Question: I have say 3+ tables each containing 10+ million rows and each having the same structure as below:
'''
Table1: ColName | Type
--------------
cDT | DateTime2(7)
cID | int
c3 | ...
... | ...
'''
There is a clustered index on (cDT,cID) such that each individual table is already sorted physically by cDT. cID is used because often I only want rows which contain certain cID.
From these tables I want to create a 'stream' for my application ordered by time (i.e. cDT). This is currently done by the following:
'''
SELECT t.cDT AS cDT, t.cID AS cID, t.c3 AS c3, t.cTAB as cTab
FROM
(
SELECT cDT AS cDT, cID AS cID, c3 AS c3, 'tab1' as cTAB FROM TABLE1
UNION ALL
SELECT cDT AS cDT, cID AS cID, c3 AS c3, 'tab2' as cTAB FROM TABLE2
UNION ALL
SELECT cDT AS cDT, cID AS cID, c3 AS c3, 'tab3' as cTAB FROM TABLE3
)
WHERE t.cID IN (SELECT ID FROM TABLEIDs)
ORDER BY t.cDT
'''
Seeing that my tables are already correctly sorted with a clustered index I am trying to find ways of improving the performance of this query. I tried using views but that didn't work (couldn't created an index on the view). I also tried having a separate unique cDT only column and using joins but that was messy (maybe someone can offer a decent solution using joins?).
The obvious answer is just to put everything into one table. I don't mind doing this on the fly but I don't want do this statically.
Any thoughts of how to optimise a union all query where the incoming tables are all sorted individually and you want a global sorting?
Thanks in Advance.
P.S. optimizing the where statement isn't critical so any solutions ignoring my where statement will still be very much appreciated.
Query Plan:

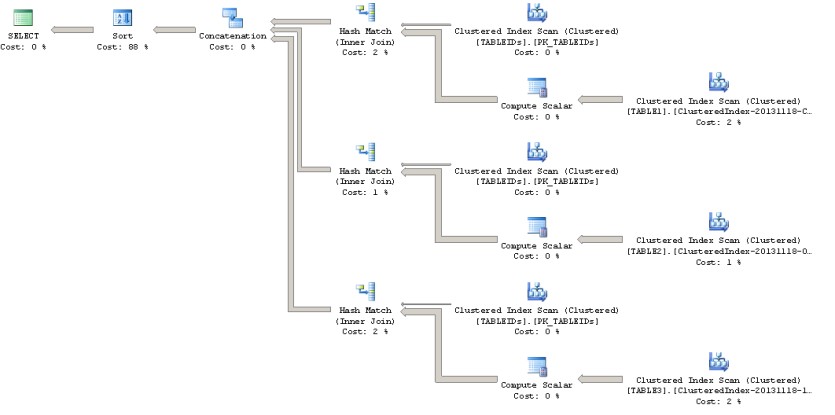
Answer: The plan that SQL Server generated does not seem very good. It would have been better to merge-union the three tables and to the join to the IDs-table once. Maybe we can trick SQL Server into doing that:
'''
SELECT t.cDT AS cDT, t.cID AS cID, t.c3 AS c3, t.cTAB as cTab
FROM
(
SELECT TOP <PHONE> *
FROM (
SELECT cDT AS cDT, cID AS cID, c3 AS c3, 'tab1' as cTAB FROM TABLE1
UNION ALL
SELECT cDT AS cDT, cID AS cID, c3 AS c3, 'tab2' as cTAB FROM TABLE2
UNION ALL
SELECT cDT AS cDT, cID AS cID, c3 AS c3, 'tab3' as cTAB FROM TABLE3
) x
ORDER BY cDT,cID --CI order
)
WHERE t.cID IN (SELECT ID FROM TABLEIDs)
ORDER BY t.cDT
'''
This practically unlimited TOP clause might cause it to evaluate the union before doing the join. The order-by should help maintain the CI order of the base tables so that a sort operation is not necessary.
If this does not work right away, play with the idea a bit.